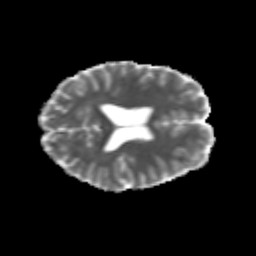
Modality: MD
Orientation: axial
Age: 25
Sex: female
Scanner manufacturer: siemens
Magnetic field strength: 3 T
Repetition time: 3.5 s
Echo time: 0.125 s